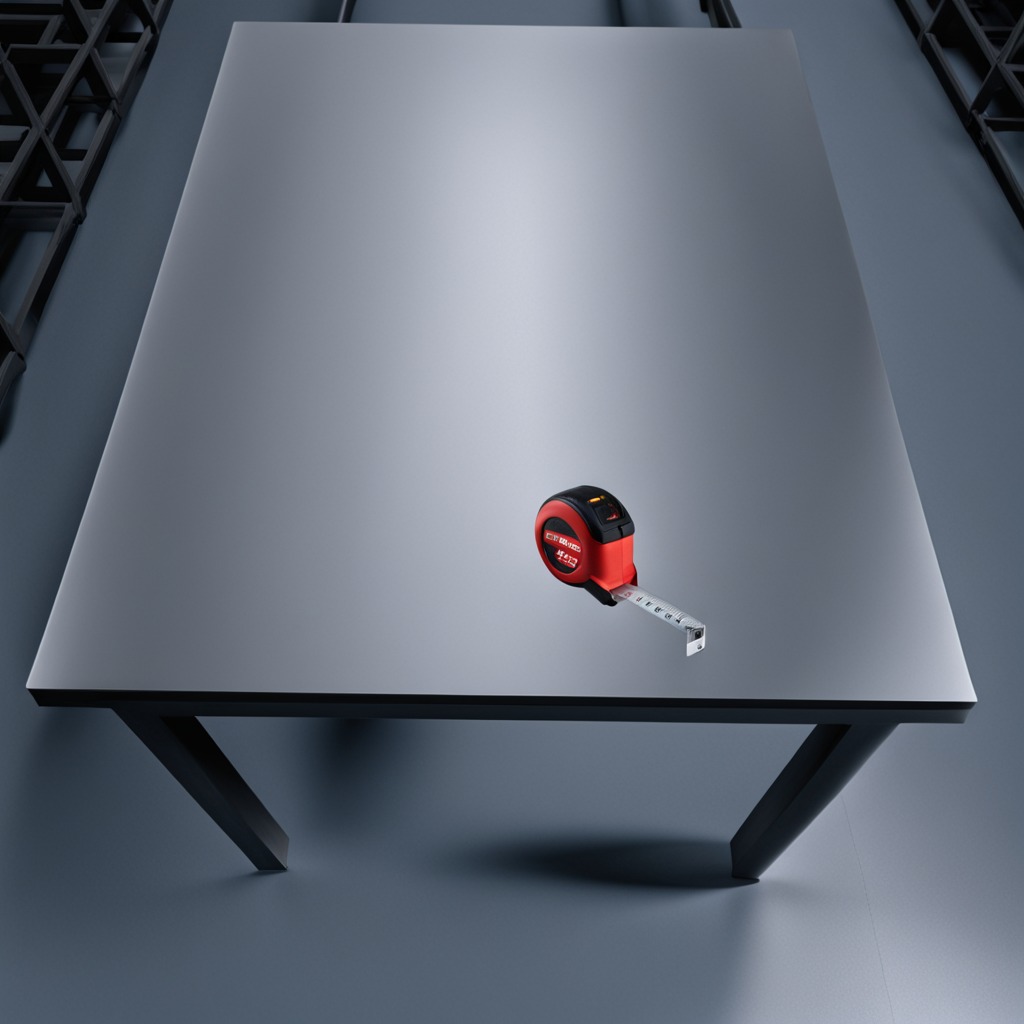
A measuring tape lies on the tabletop in the basement.